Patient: sex M, age 83
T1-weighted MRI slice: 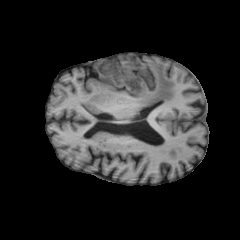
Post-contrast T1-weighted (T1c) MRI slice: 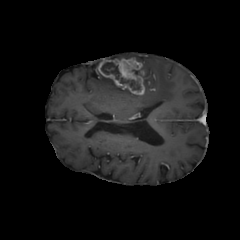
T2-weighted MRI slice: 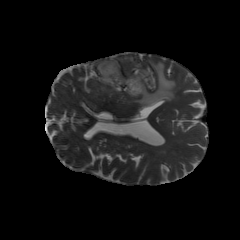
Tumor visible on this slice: yes
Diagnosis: Glioblastoma, IDH-wildtype
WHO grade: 4